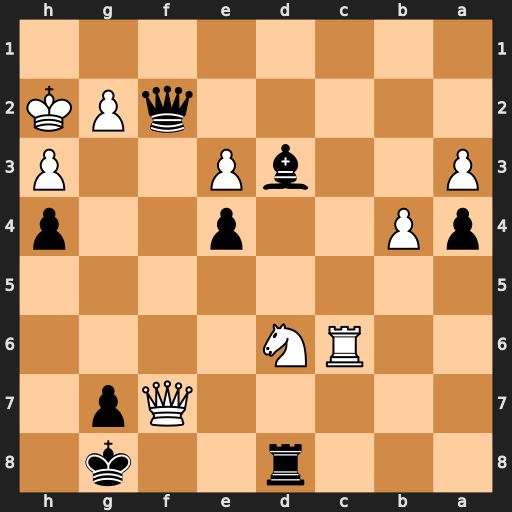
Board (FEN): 3r2k1/5Qp1/2RN4/8/pP2p2p/P2bP2P/5qPK/8
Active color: b
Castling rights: -
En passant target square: -
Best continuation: Qxf7 Nxf7 Kxf7